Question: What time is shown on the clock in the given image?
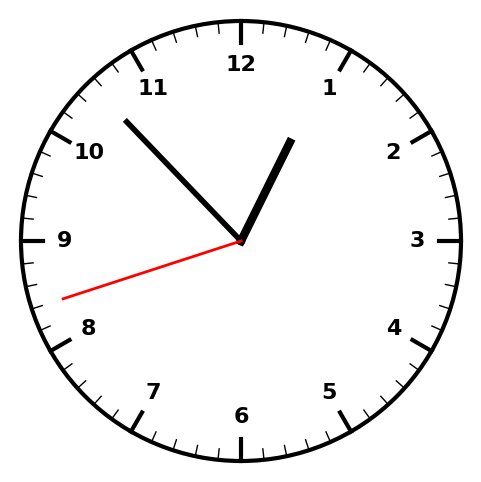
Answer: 12:52:42